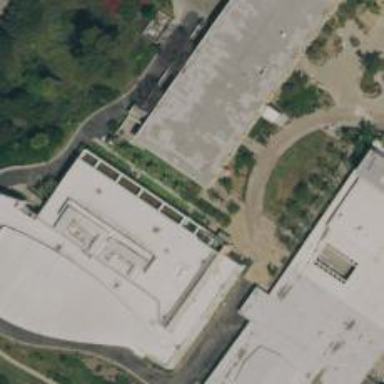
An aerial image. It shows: College building.